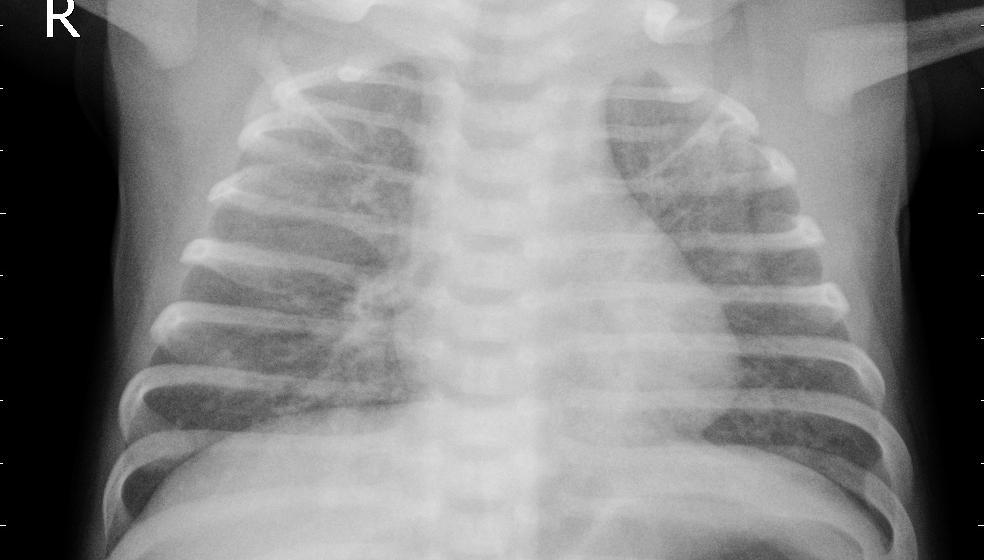
Diagnosis: PNEUMONIA